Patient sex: M
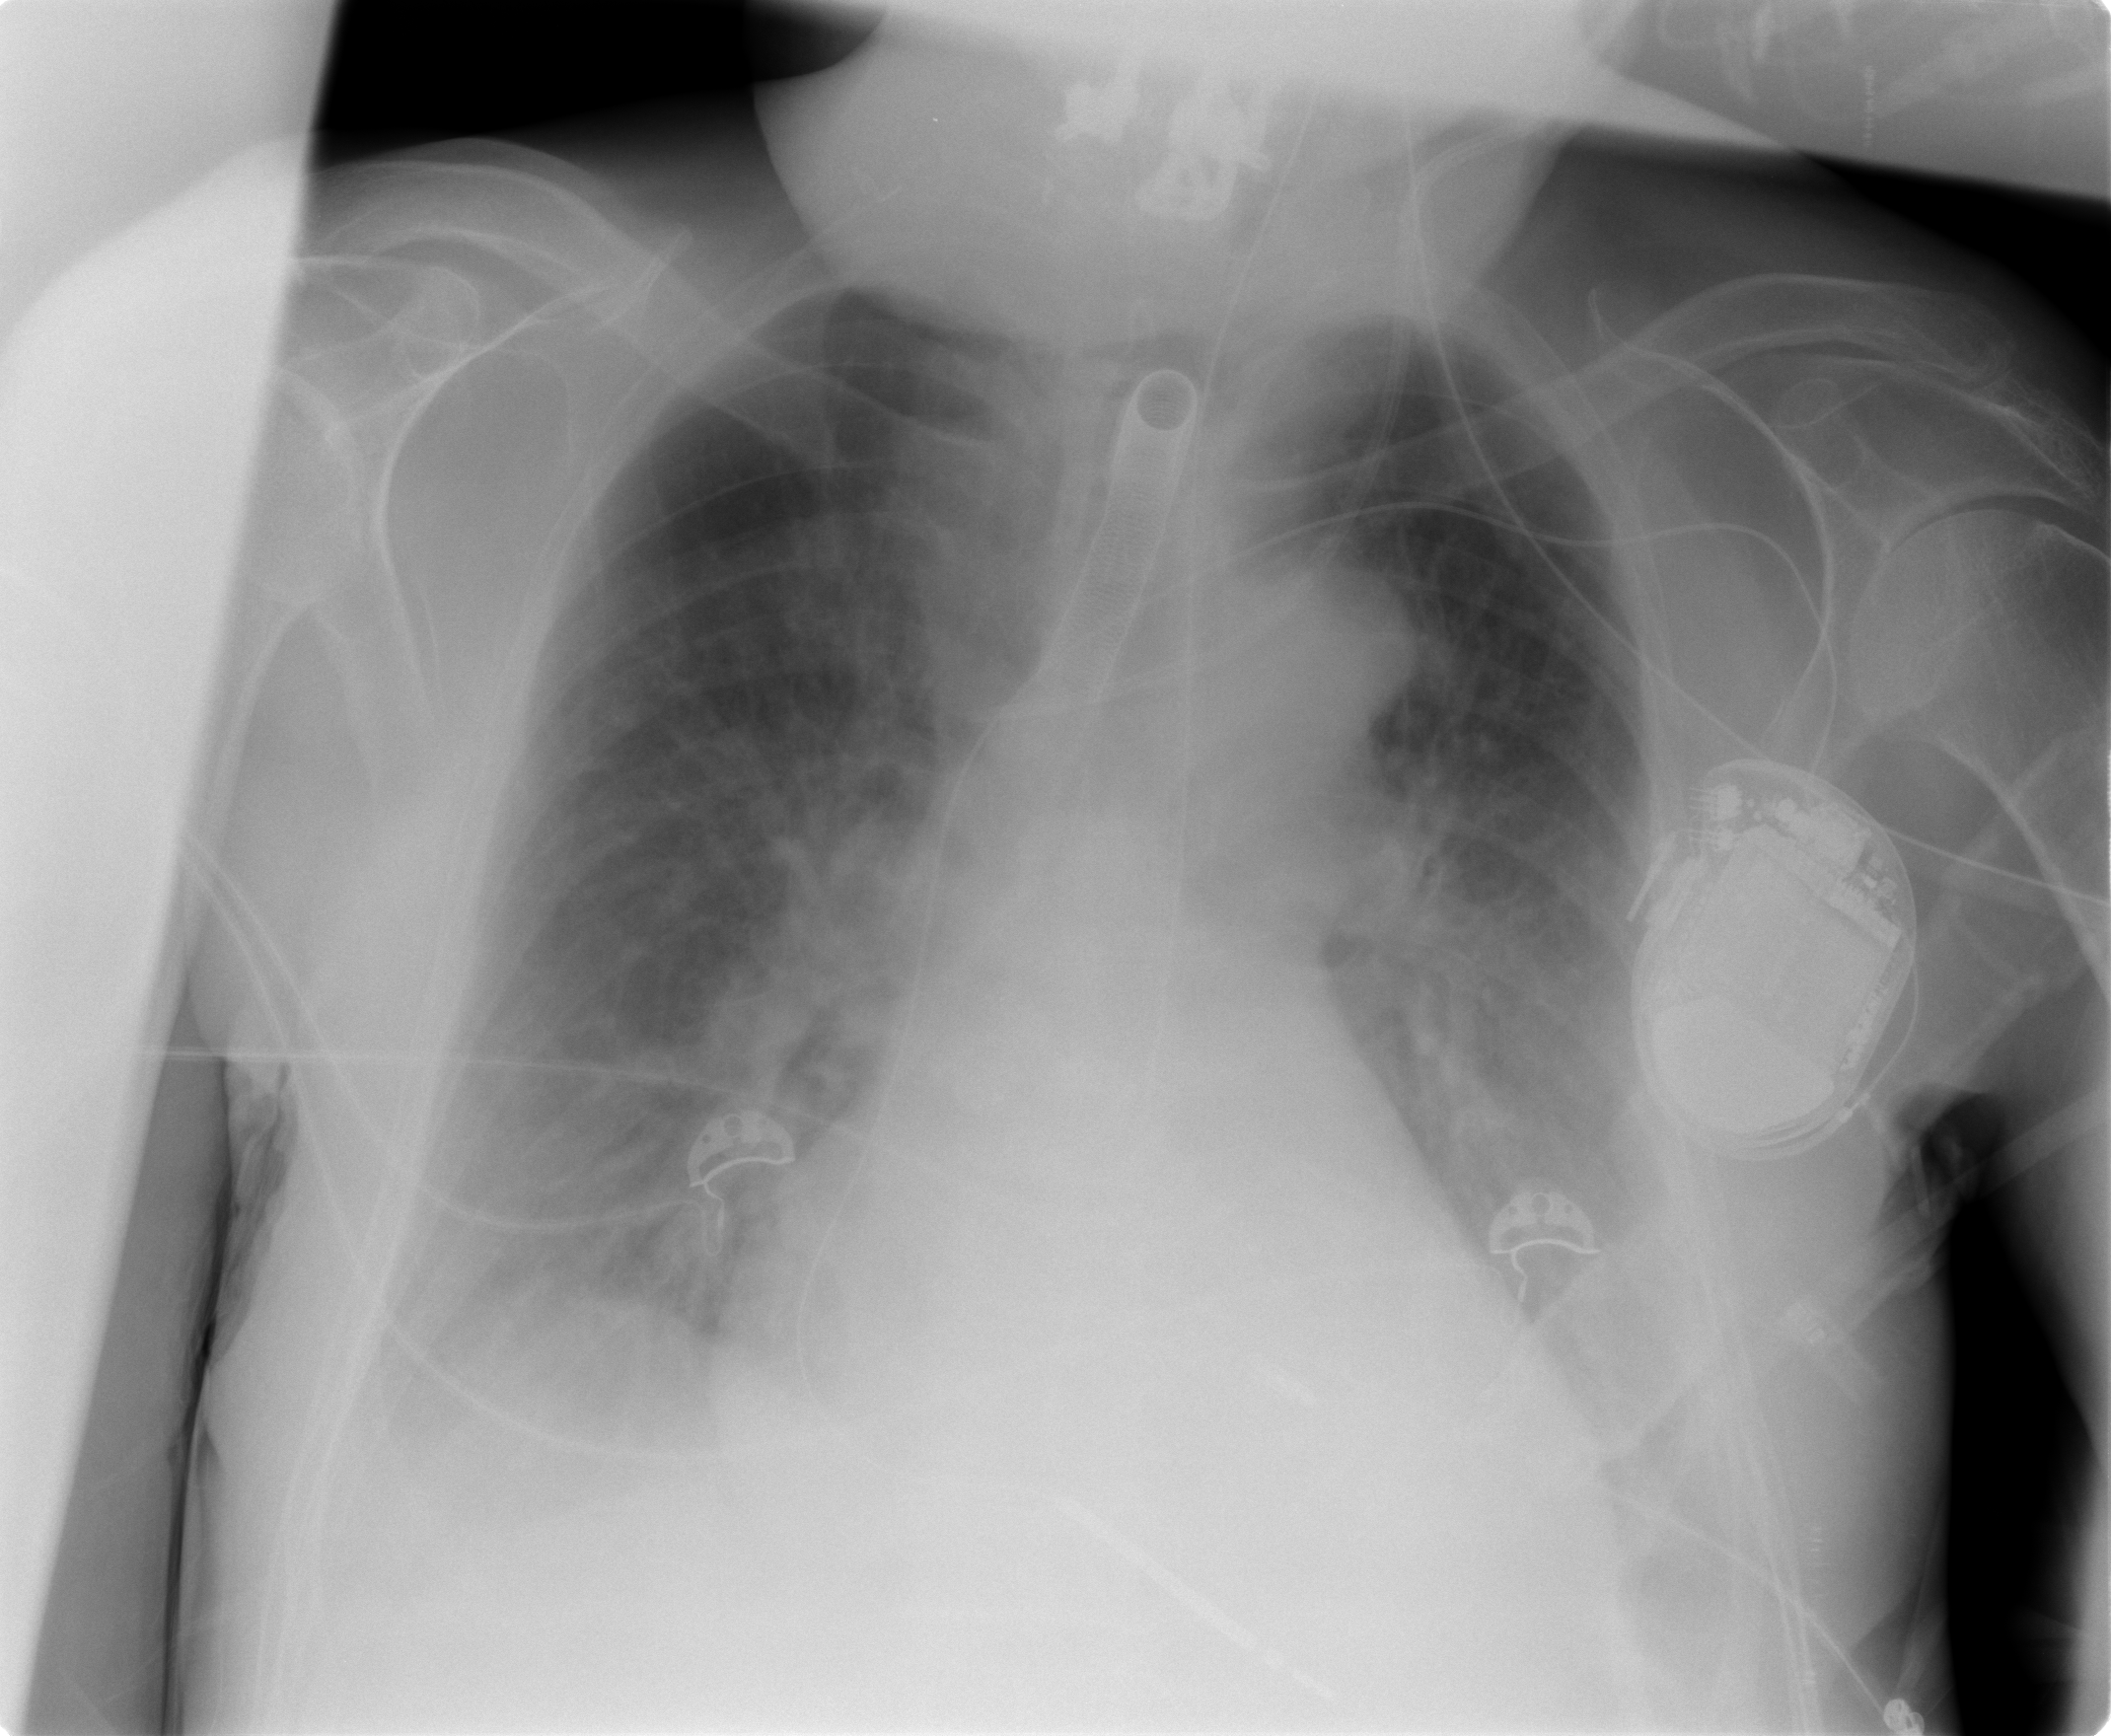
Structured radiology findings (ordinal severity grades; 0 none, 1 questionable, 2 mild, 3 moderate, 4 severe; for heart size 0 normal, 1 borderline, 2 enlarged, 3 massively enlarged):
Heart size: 0
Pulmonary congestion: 2
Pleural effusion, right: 2
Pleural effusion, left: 2
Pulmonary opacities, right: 1
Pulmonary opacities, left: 1
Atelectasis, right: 2
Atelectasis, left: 2